Interaction volume radius: 5 \u00c5
Interaction volume height: 35 \u00c5
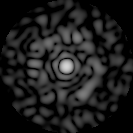
Disorder parameter: 0.8453